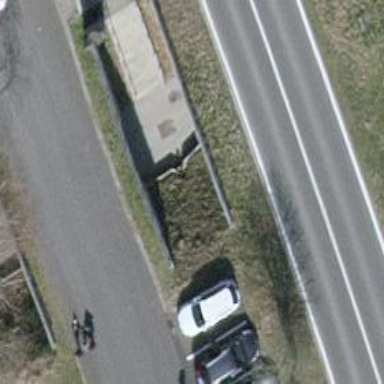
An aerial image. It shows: Footway on asphalt surface passing through tunnel.